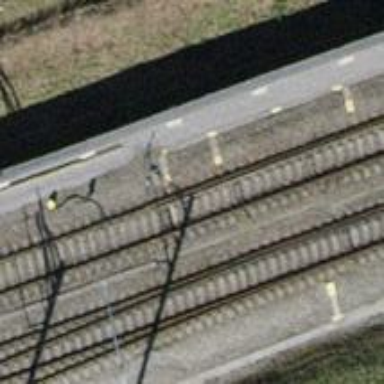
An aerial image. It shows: Railway switch.